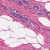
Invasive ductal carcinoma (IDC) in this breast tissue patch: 0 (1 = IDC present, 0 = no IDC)